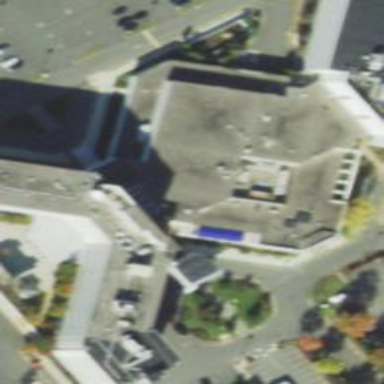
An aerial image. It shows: Hotel building.